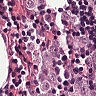
Metastatic tissue present: yes